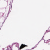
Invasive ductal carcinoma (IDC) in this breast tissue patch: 0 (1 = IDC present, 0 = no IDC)